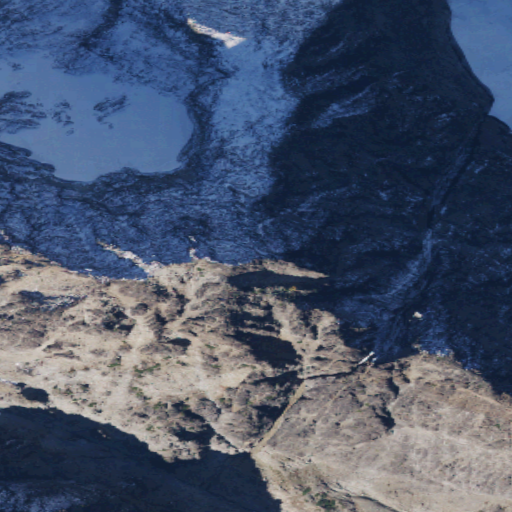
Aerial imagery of mountain in Washington named Fisher Peak containing barren land, grassland, and snow